Question: I had a question about whether or not Java has its own data structure for what I am looking for.
If it is not in Java, but exists already as a concept in computer science/other languages, that is also an acceptable answer so I can research it more and find out how to implement it myself.
Here is a picture to better illustrate what I am looking for. Excuse the lack of professionalism; I made it as best as I could:

I am looking for something that starts with several indexed starting elements, that eventually link to other elements and end in a convergence of sorts (one final element). In the end, each index has its corresponding starting element, which is linked all the way to the final converged element.
It should be the case that asking for 'unknownStructure[i]' or something should grab an object that is a representation of the i starting element linked all the way to the final converged element. (This thing to be grabbed is outlined in various bright colors in the picture).
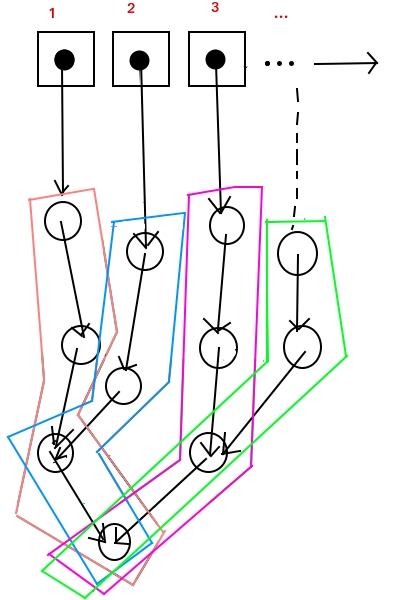
Answer: There is no "name" for this that I know of, but an array of linked list nodes would work quite well for this.
Traditionally linked lists are separate and simply a row of items pointing to the next. However, there is no reason why certain linked list nodes cannot point to the same child node. After all, trees and linked lists are essentially created the same way in Java.
The only foreseeable problem would be if you want to traverse this "tree" back to the starting node in the array. (Which could still be achieved with multiple parent support.)
To implement your linked-list array, simply created a 'Node' class as for a linked list and then created an array of these elements:
'''
Node[] myTreeArray = new Node[];
'''
Then simply fill this array with your "base" nodes and link them to their appropriate children (eventually leading the the "end" node, which has a child of 'null')